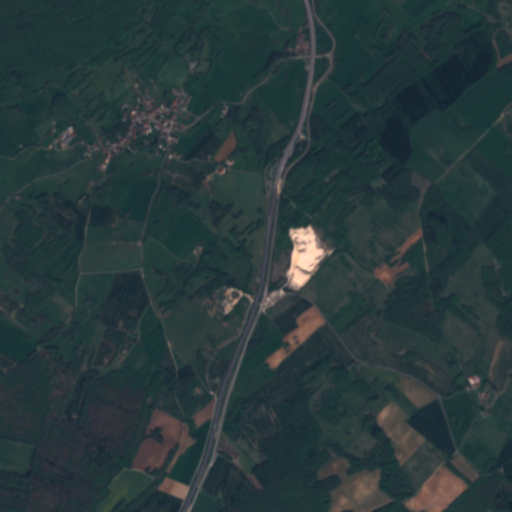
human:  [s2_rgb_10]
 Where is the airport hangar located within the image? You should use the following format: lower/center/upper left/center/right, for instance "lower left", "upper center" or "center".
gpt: The airport hangar is located in the upper left of the image.
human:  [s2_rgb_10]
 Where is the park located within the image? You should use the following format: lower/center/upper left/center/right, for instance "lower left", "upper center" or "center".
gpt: The park is located in the upper left of the image.
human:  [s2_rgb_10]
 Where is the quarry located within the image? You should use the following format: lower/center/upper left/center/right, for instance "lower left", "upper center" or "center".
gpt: The quarry is located in the center of the image.
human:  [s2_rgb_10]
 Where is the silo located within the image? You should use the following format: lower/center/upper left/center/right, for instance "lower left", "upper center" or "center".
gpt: The silo is located in the upper center of the image.
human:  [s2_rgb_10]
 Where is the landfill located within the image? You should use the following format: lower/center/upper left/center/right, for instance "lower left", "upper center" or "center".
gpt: There is no landfill in the image.